Question: I have created a running total measure in PBI using Dax, however, when the total does not filter by column filter when it is in the table. The running total should sum the balance but then break out into the individual maturity buckets within the table.
Here is the Measure and the resulting table

I have tried adding extra filters using the FILTER/ALL command to break out the maturity buckets and gotten either the same result or errors. Not sure what else I can do?
Here is a fake sample of data. in the comments i have include the language of the measure.
'''
|Date |Tenor|Balance |
|-------------|-----|-----------------|
|December 2022|18m |0.196072326627487|
|December 2022|2y |0.149643186475954|
|December 2022|3y |0.180522608363889|
|December 2022|4y |0.780540306321475|
|December 2022|5y |0.156029893270158|
|January 2022|18m |0.512496934496972|
|January 2023|2y |0.068123785829084|
|January 2023|3y |0.349971677118287|
'''
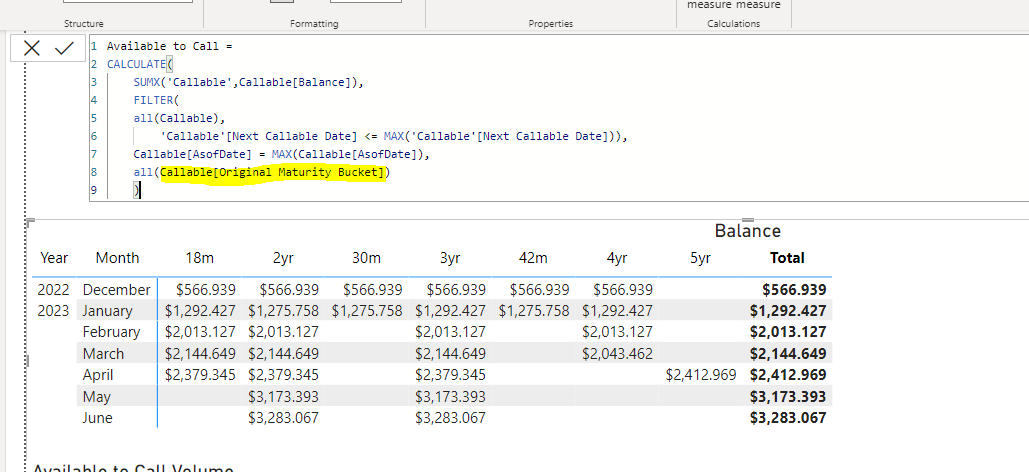
Answer: Here is my solution! I am sorry if I kept you waiting too much!
First, I need to say that your design is not so efficient! You need a full date table with full date values(not only month &year parts)
Here is your calendar table:
<URL>
<URL>
Here is the DAX Code you need to write to obtain correct value:
'''
Total_Correct =
CALCULATE (
SUM('Callable'[Balance]),
FILTER ( ALL ( 'Callable'[Date] ), 'Callable'[Date] <= MAX('Callable'[Date])),
ALL('Calendar')
)
'''
<URL>